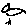
Label: bird